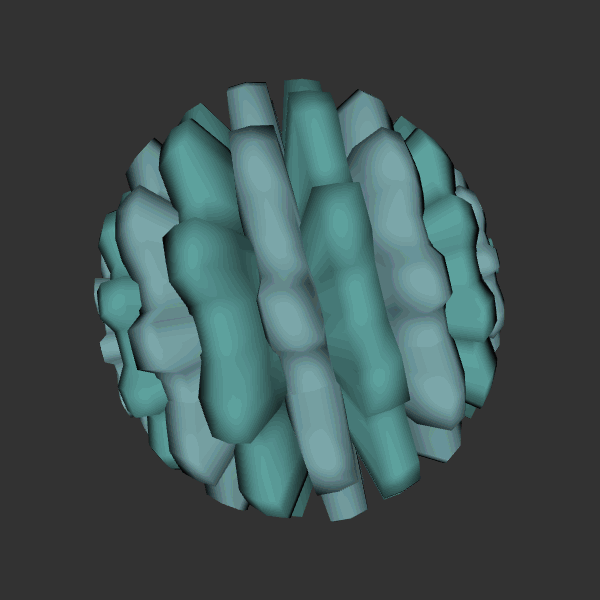
Background: dark